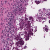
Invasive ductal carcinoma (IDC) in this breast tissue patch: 0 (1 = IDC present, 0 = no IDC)